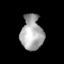
Tissue: lung
Cell type: Epithelial cells
Senescence score: 0.2181
Nuclear area (px): 760
Mean DAPI intensity: 167.588